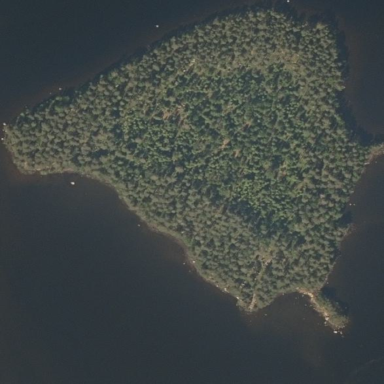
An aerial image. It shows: Islet surrounded by woodland.